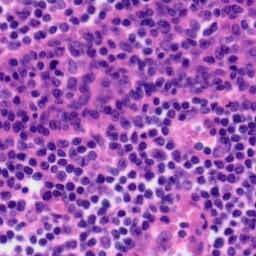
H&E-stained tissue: Tonsil